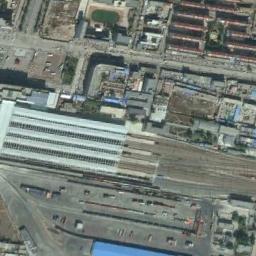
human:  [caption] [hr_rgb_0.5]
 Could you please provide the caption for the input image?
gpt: Many buildings of different shapes and sizes are beside the railway station .

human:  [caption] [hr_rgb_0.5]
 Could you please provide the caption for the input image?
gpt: The railway station is next to some buildings .

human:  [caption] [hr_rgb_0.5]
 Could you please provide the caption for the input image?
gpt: There is a railway station in the crowded city .

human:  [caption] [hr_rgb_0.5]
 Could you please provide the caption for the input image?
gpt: The railway station has some railways and a white building and some other buildings are next to the railway station .

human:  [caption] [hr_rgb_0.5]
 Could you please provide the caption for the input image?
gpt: There are some buildings beside the white railway station .